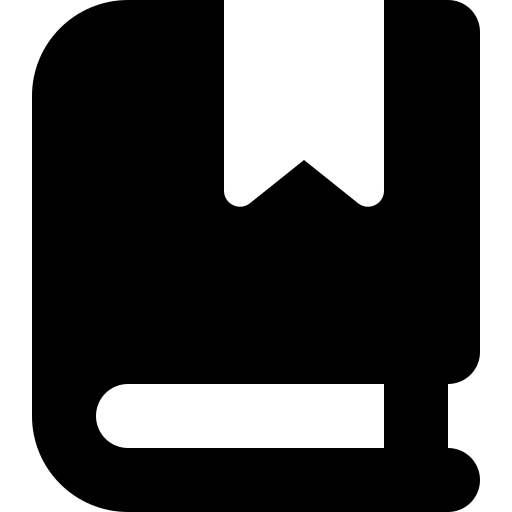
Tags: icon, FontAwesome, fa-icon, solid, book, bookmark